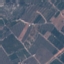
Label: PermanentCrop